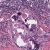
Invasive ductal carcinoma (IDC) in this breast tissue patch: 0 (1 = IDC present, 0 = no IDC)